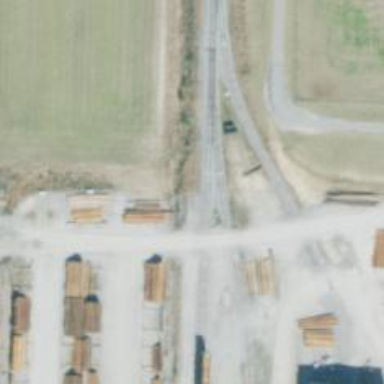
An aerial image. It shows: Railroad spur for lumber freight service.